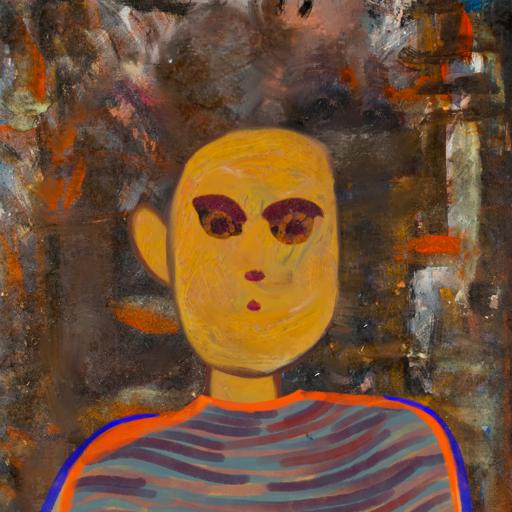
Background: GypsyQueen, Head And Neck Front: After_Raid, Face Front: Doll, Bust: Experience, Hair Front: Blank, Head Accessory: Blank, Second Necklace: Blank, Necklace: Blank, Baby: Blank